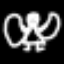
Label: angel